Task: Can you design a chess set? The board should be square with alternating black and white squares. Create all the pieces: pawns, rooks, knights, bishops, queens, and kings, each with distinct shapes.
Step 2275:
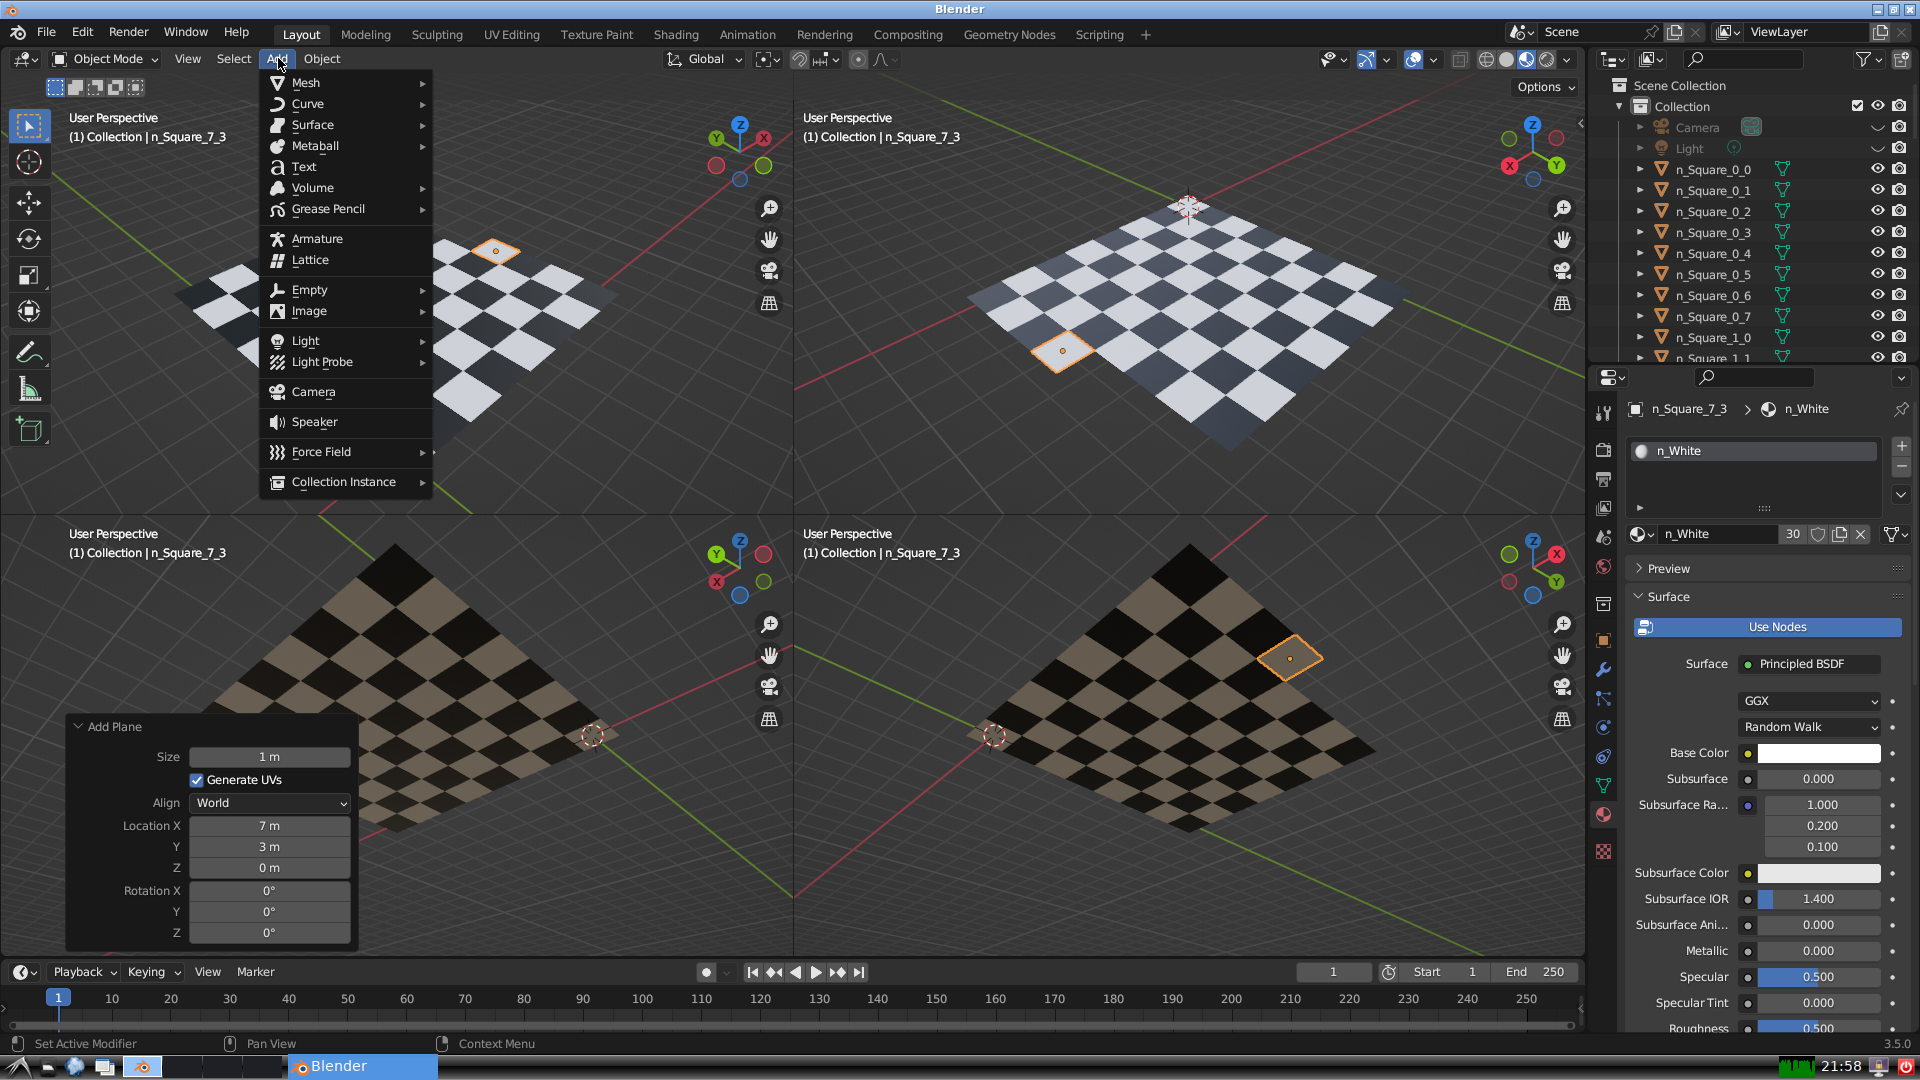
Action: {"mouse_move": [304, 82]}